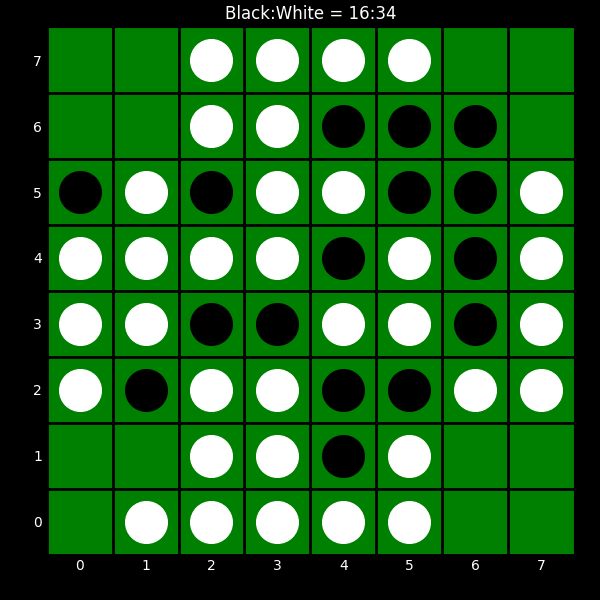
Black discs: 16
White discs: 34